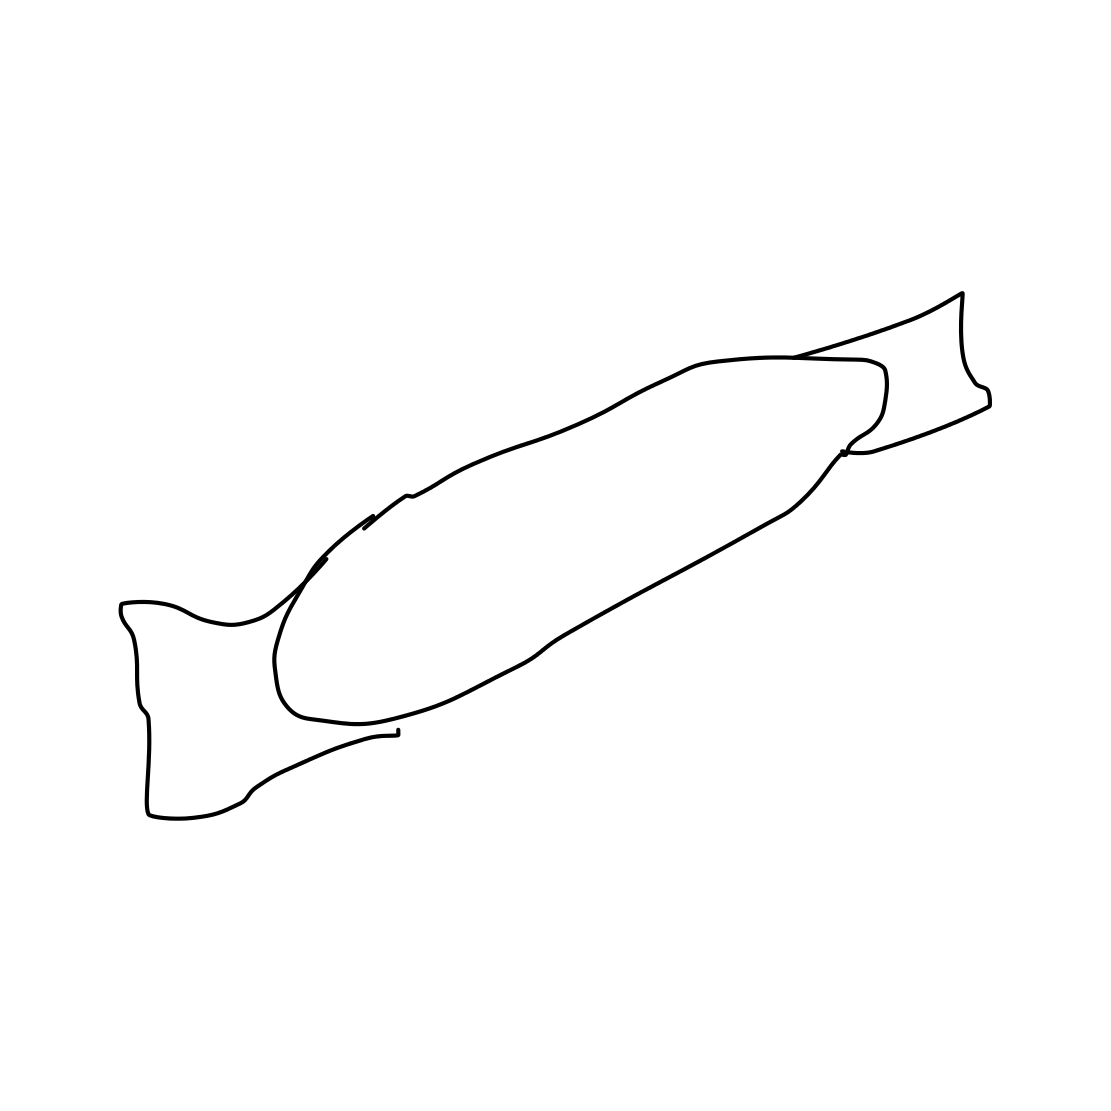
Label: snowboard